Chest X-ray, AP view. Patient: 48 years old, sex F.
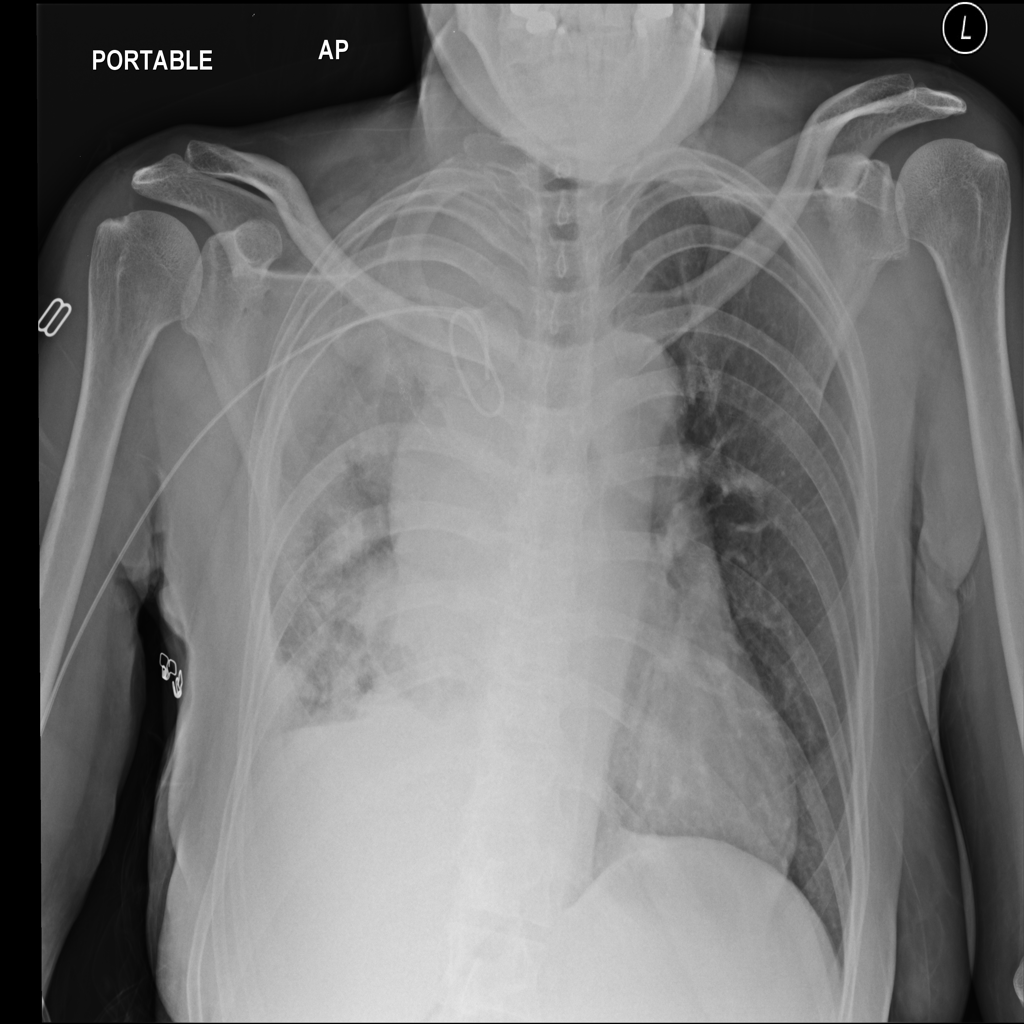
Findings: No Finding